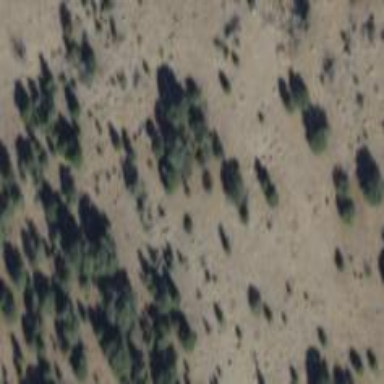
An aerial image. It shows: Area covered in scrub vegetation.